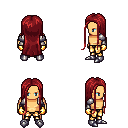
a pixel art fantasy rpg character, male body template, human, tanned skin, steel arm armor, gold greaves, brunette extra-long hairstyle, gold gloves, metal boots, four views (front, back, left, right), 2x2 character sprite sheet, small pixel art, hard edges, no anti-aliasing